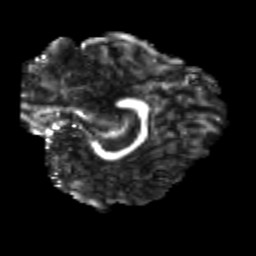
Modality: FA
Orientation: sagittal
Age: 25
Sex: female
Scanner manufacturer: siemens
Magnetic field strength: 3 T
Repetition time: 3.5 s
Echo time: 0.104 s